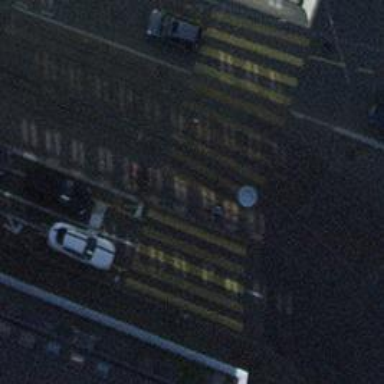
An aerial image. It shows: Kerb barrier.